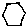
Label: hexagon